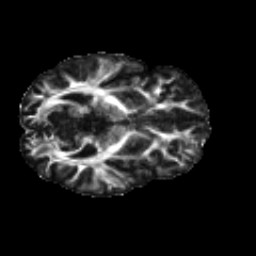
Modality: FA
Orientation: axial
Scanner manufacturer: siemens
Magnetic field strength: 3 T
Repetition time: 4.16 s
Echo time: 0.0806 s